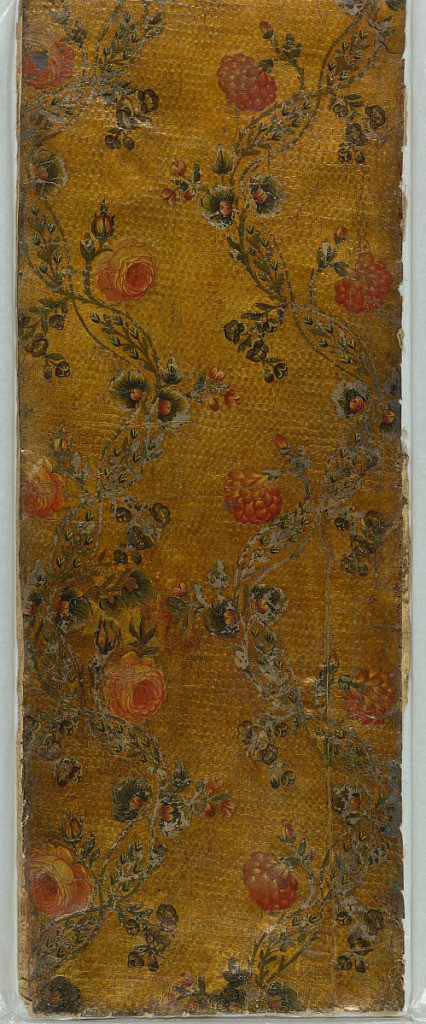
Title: Sidewall
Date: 1750–1800
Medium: Leather, stamped, painted, gilded
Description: Diapered field, varnished silver. Rococo vine, in green, with flowers in red and white.